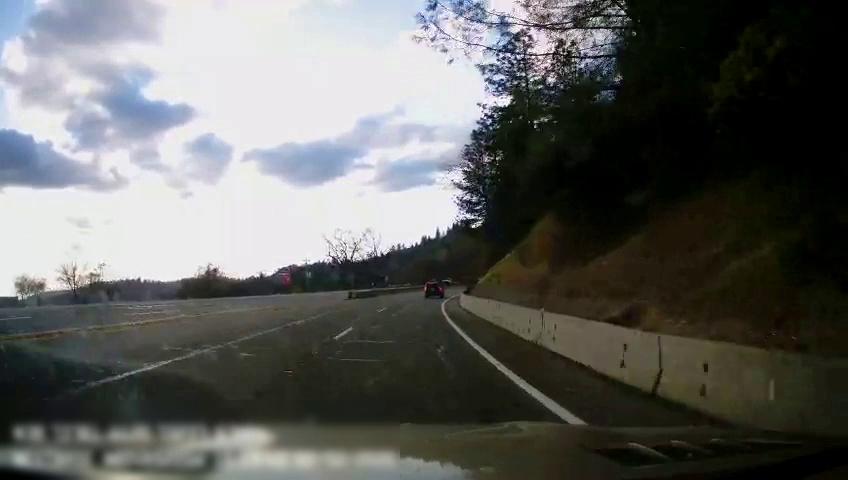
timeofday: Day
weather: Cloudy
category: Drivable Space
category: Vehicles | SUV
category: Lanes | Opposite Lane
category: Lanes | Alternate Lane
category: Lanes | Current Lane
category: Lanes | Alternate Lane
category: Lanes | Current Lane